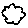
Label: cloud